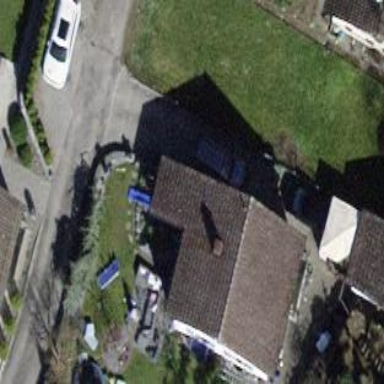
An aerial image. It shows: Building with tile roof.